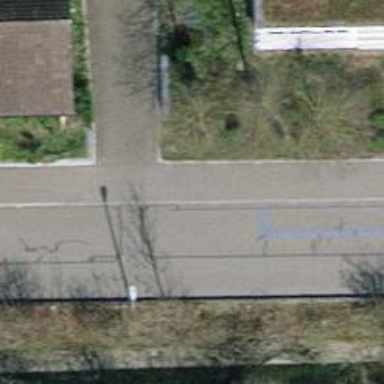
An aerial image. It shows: Asphalt sidewalk along the footway.